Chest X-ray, PA view. Patient: 30 years old, sex M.
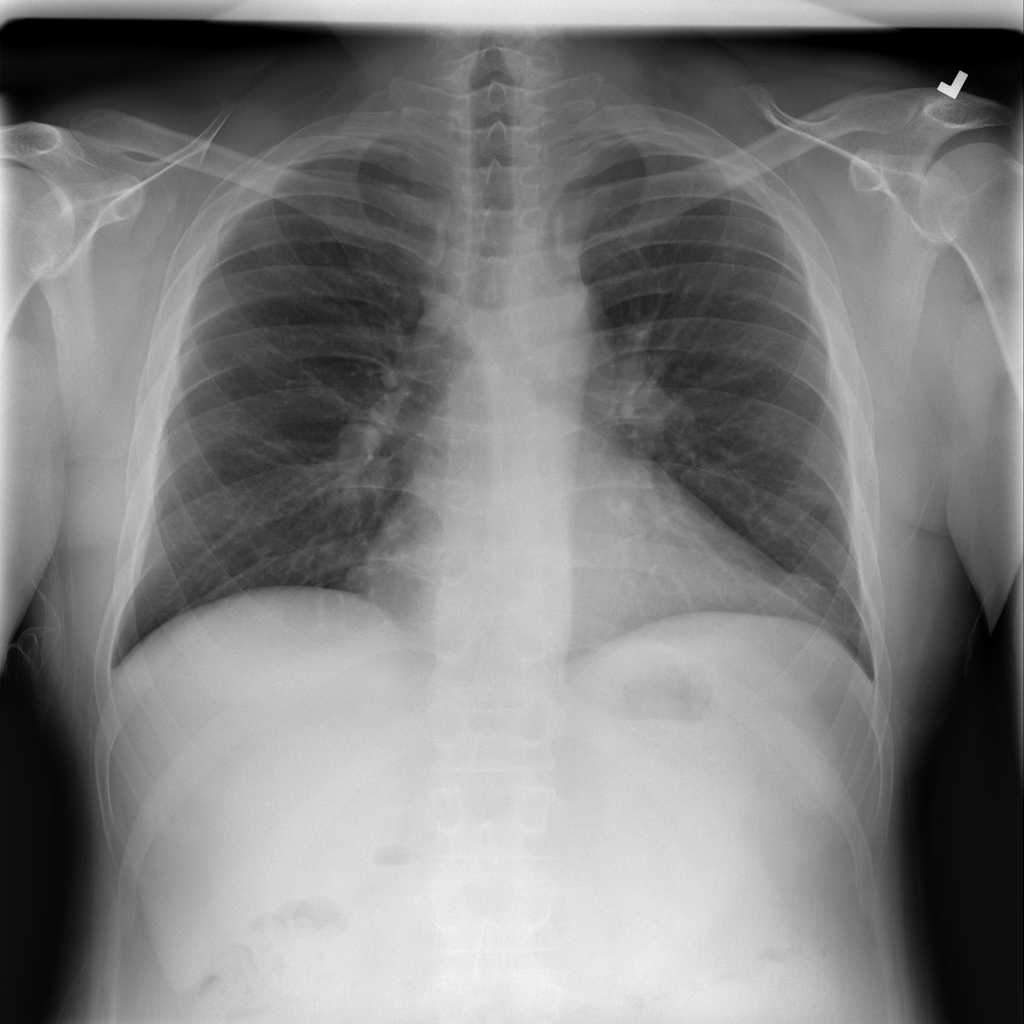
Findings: Atelectasis, Cardiomegaly